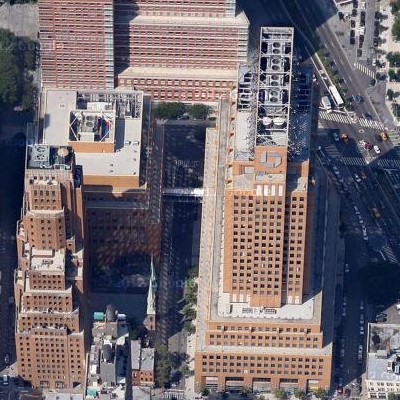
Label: cIndustry